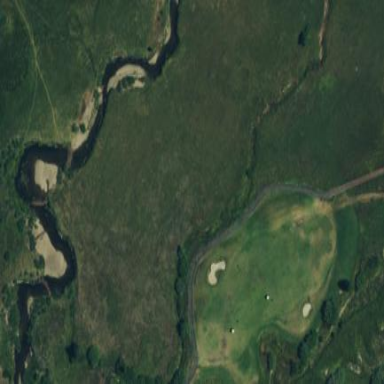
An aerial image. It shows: Golf fairway surrounded by grass.